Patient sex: F
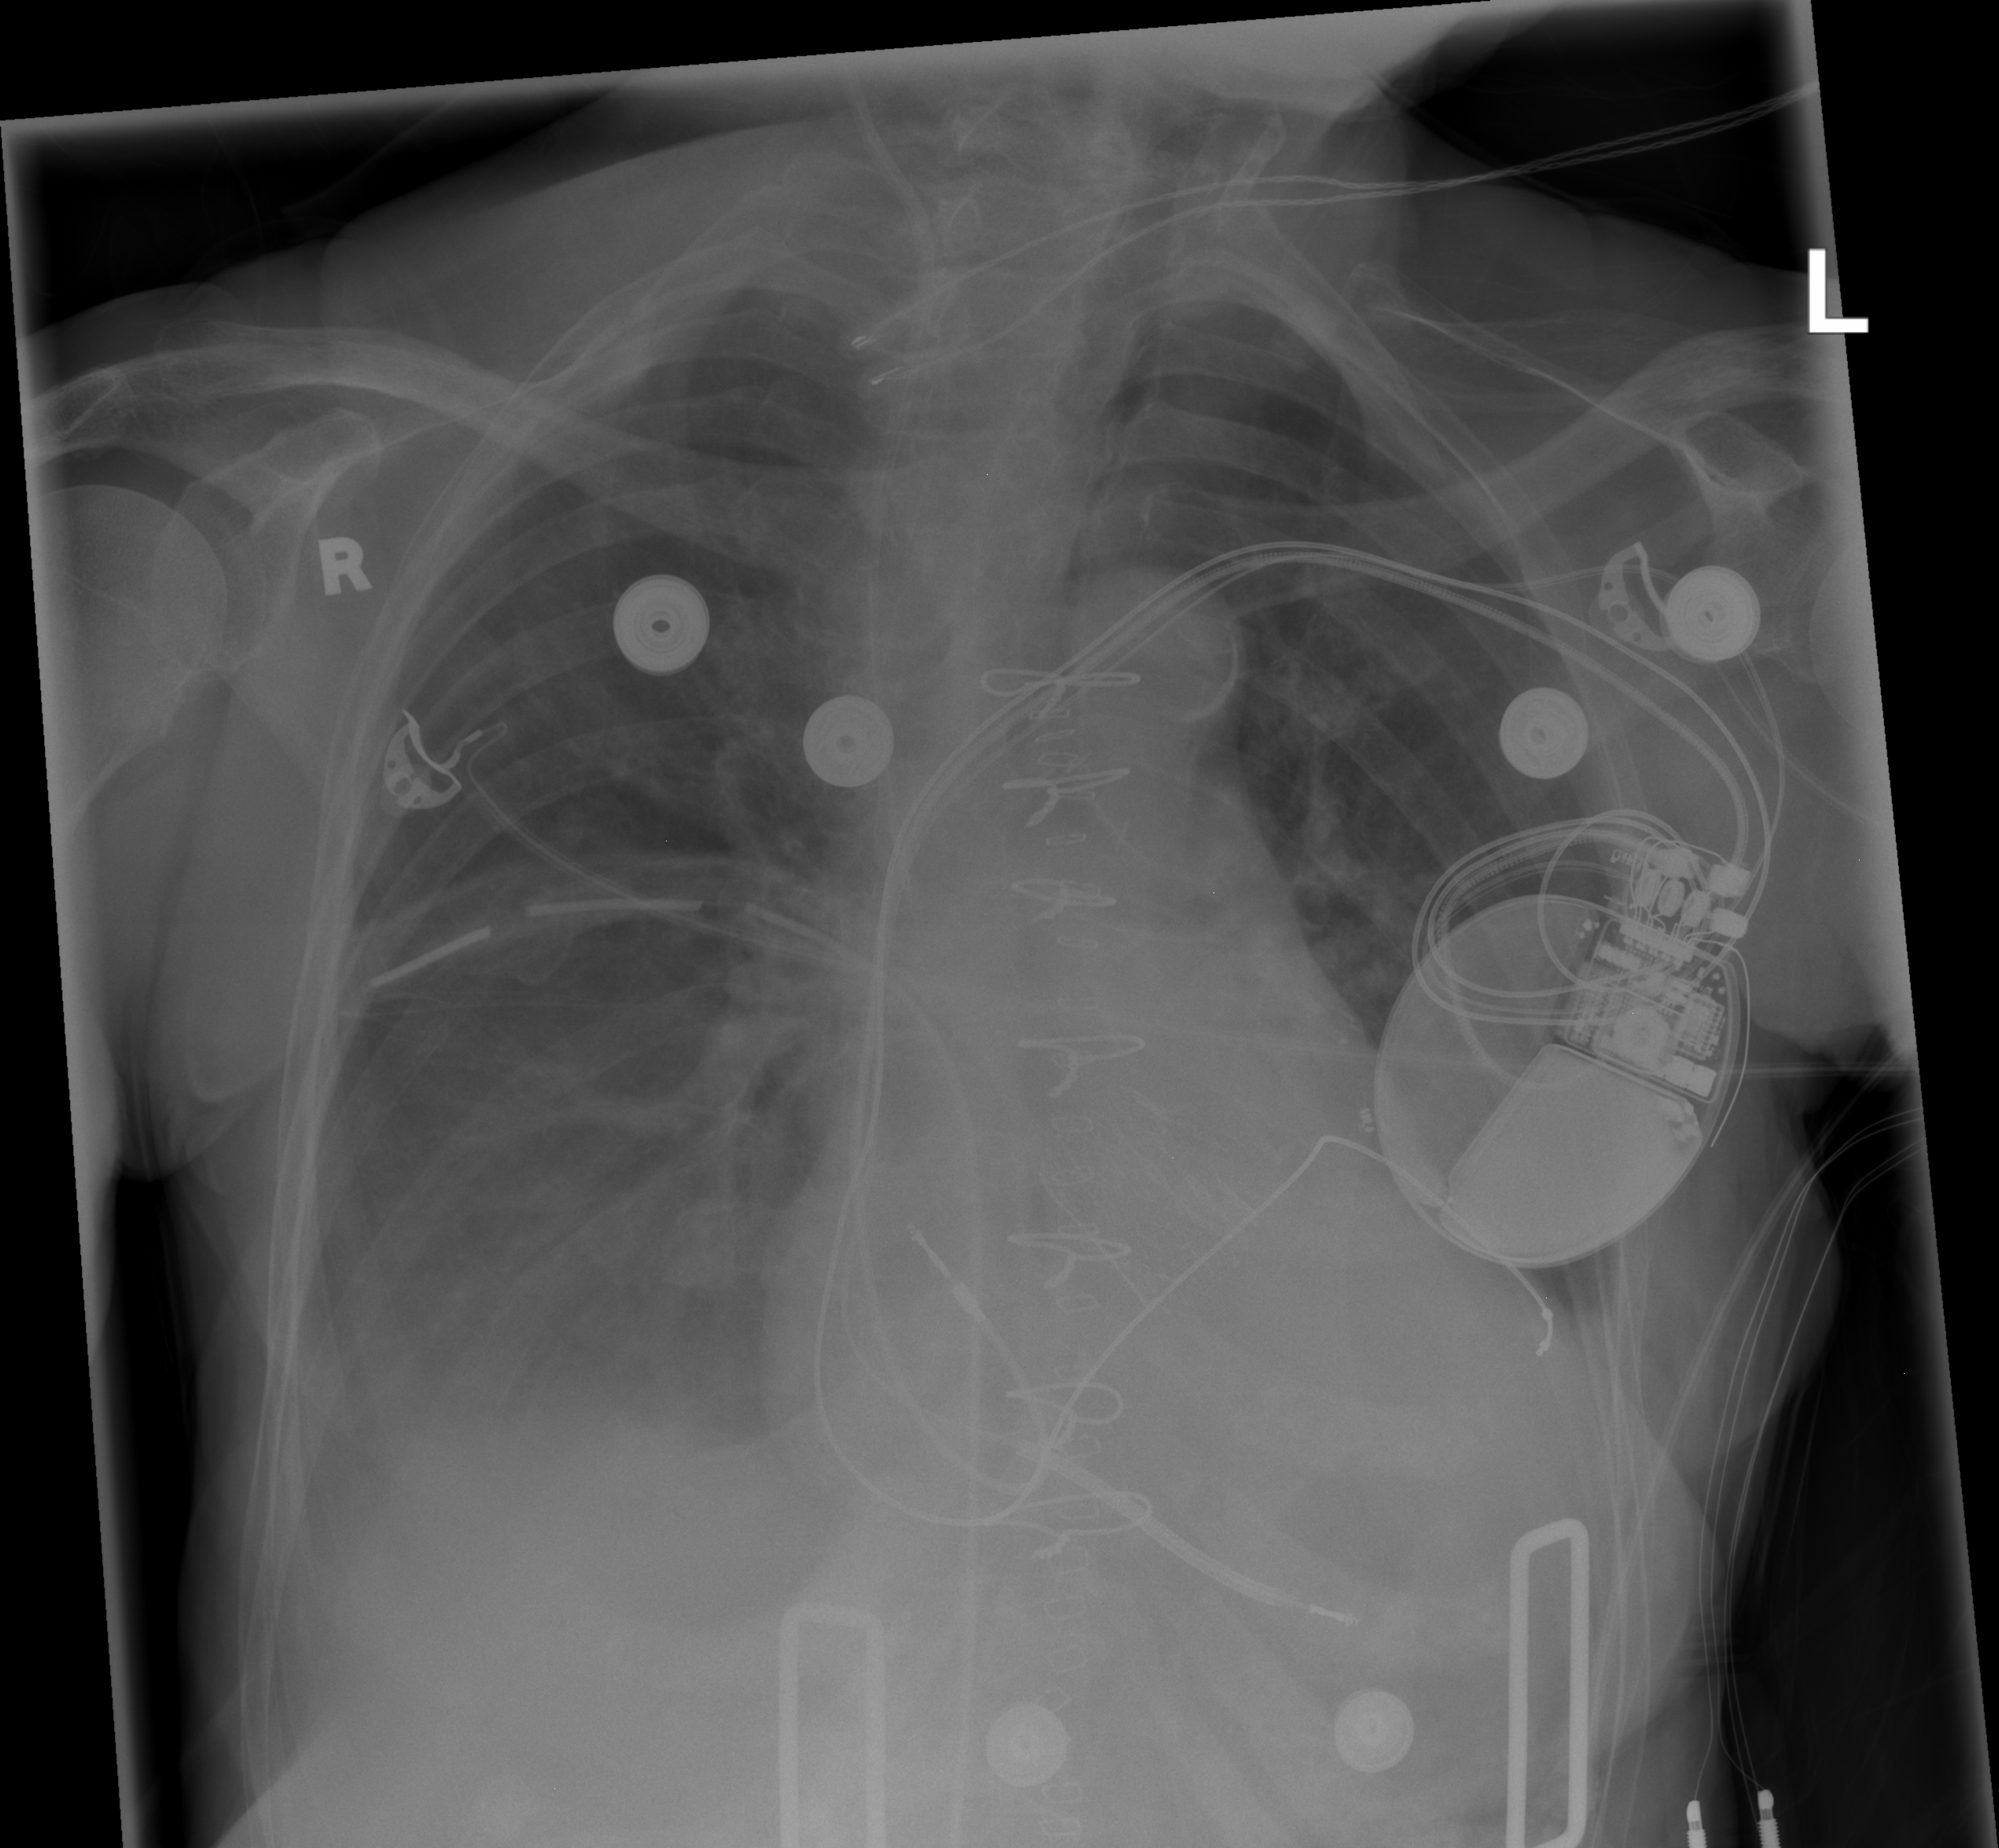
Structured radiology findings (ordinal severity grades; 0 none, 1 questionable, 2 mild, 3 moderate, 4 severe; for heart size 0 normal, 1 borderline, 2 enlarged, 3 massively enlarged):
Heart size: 0
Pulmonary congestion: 0
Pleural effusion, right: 2
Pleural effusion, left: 0
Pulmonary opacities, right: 0
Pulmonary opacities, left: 0
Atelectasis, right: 1
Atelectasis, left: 1